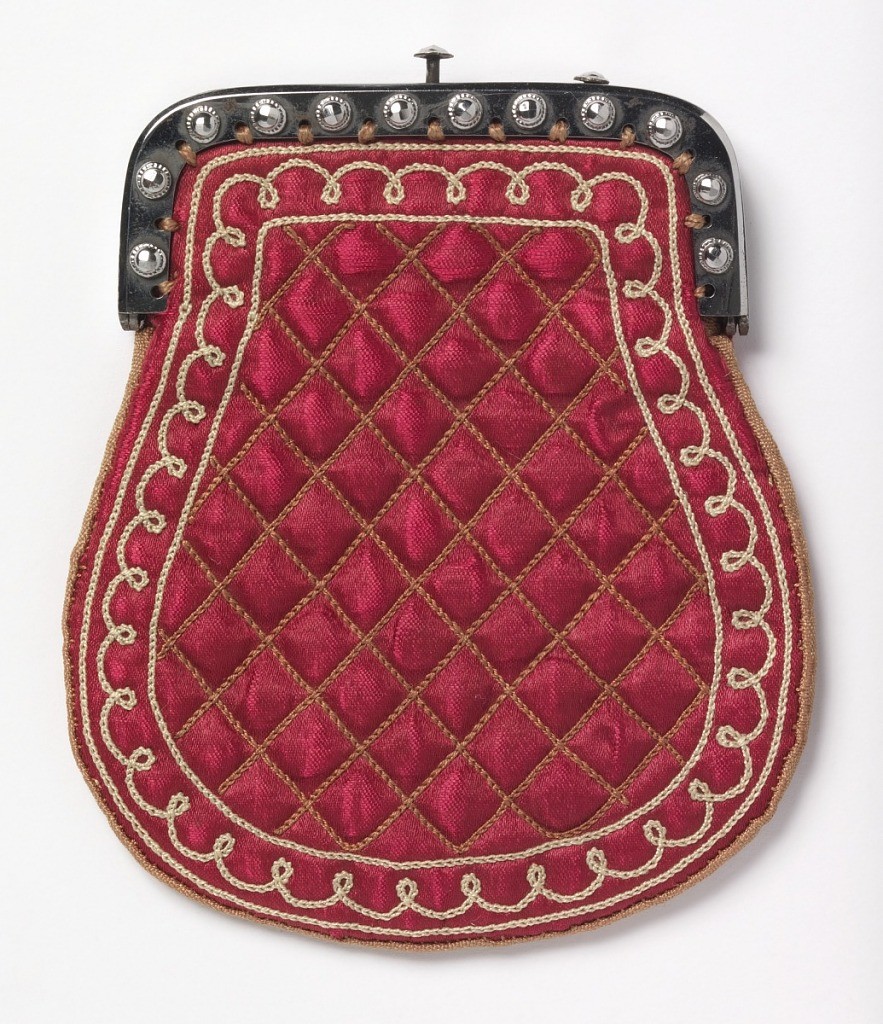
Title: Purse
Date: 19th century
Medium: silk, steel frame Technique: satin with tambour stitch embroidery
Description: Steel-framed purse in red quilted satin embroidered on the border with a curlicue design in light gray. Two compartments inside and silk lining.